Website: apple
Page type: payment
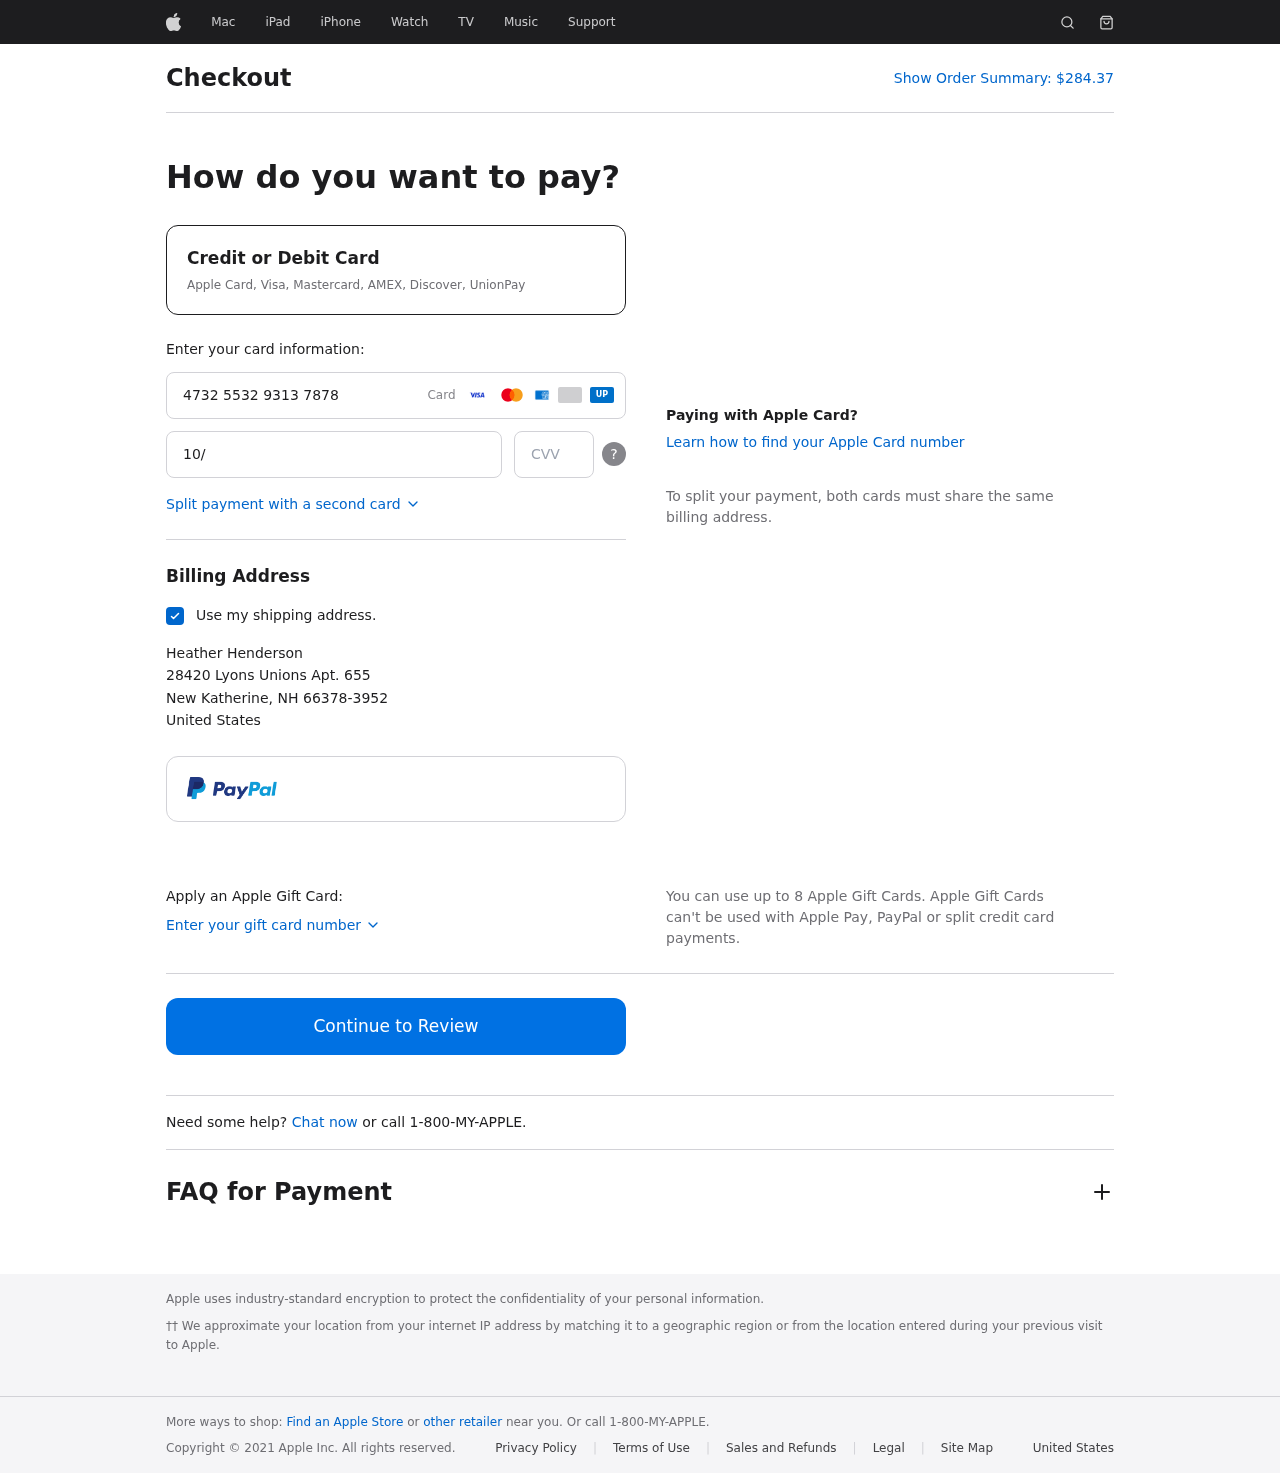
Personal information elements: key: PII_CARD_CVV
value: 415
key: PII_CARD_EXPIRY
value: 10/30
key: PII_CARD_NUMBER
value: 4732 5532 9313 7878
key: PII_CITY
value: New Katherine
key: PII_COUNTRY
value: United States
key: PII_FULLNAME
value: Heather Henderson
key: PII_POSTCODE_FULL
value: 66378-3952
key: PII_STATE_ABBR
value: NH
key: PII_STREET
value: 28420 Lyons Unions Apt. 655
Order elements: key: ORDER_TOTAL
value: $284.37